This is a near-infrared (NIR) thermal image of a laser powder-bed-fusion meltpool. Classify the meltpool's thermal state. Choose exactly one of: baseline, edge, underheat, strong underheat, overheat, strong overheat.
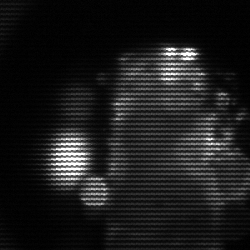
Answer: strong underheat